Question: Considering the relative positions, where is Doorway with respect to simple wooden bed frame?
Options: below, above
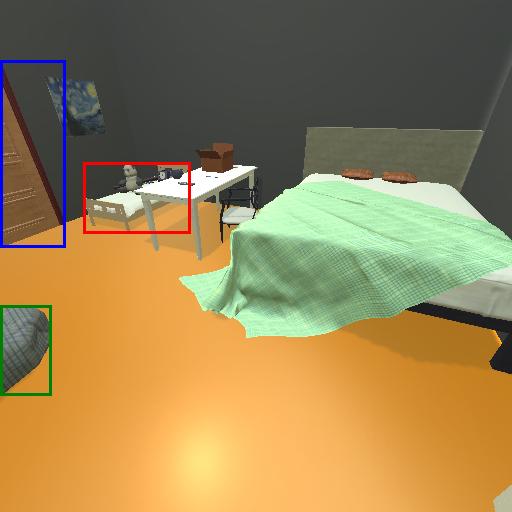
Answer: below